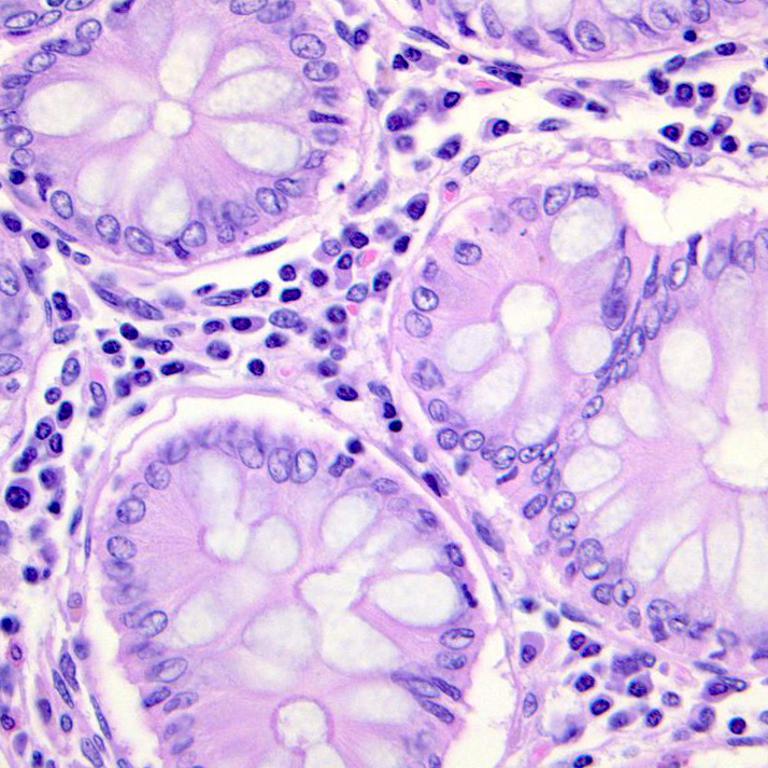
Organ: colon
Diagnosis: benign